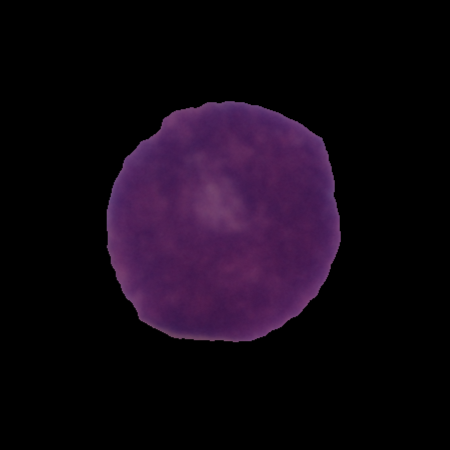
Label: cancer